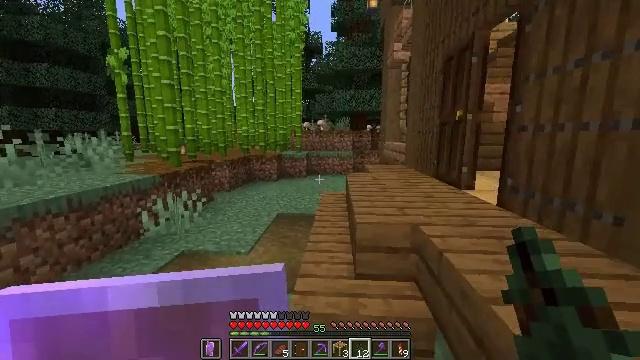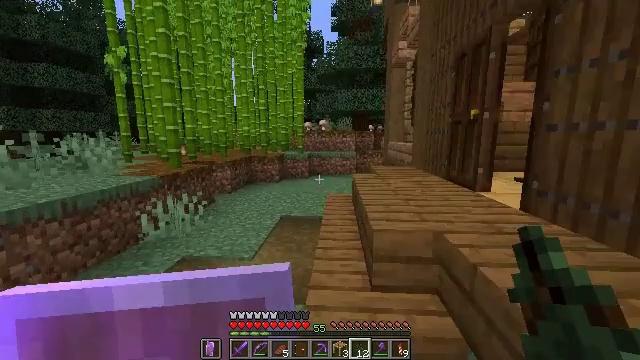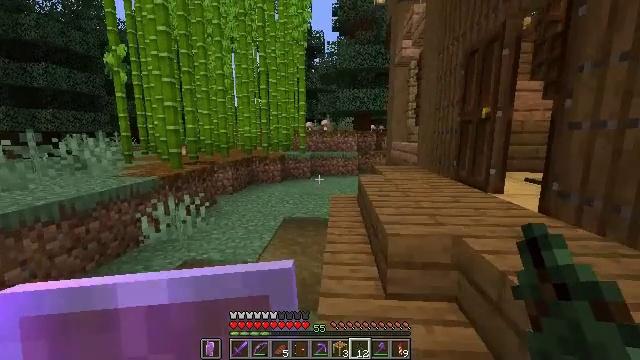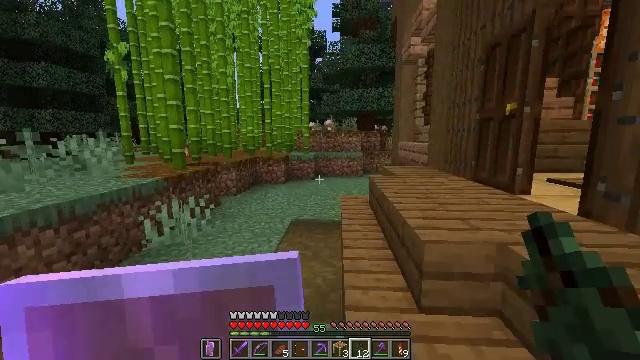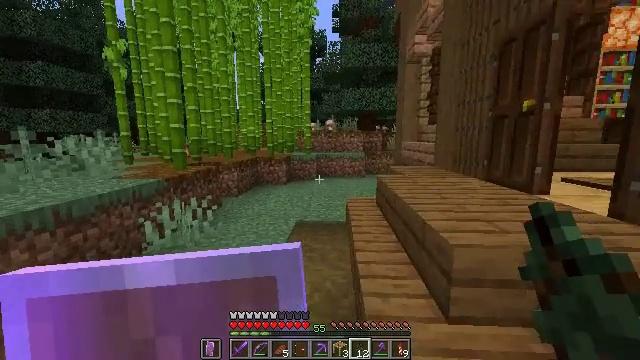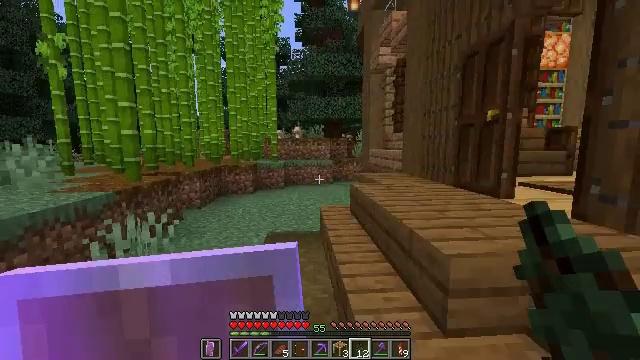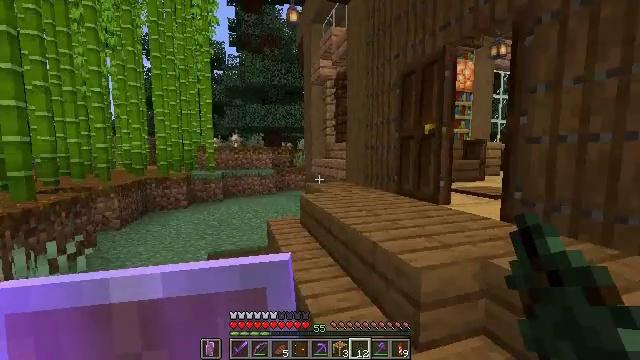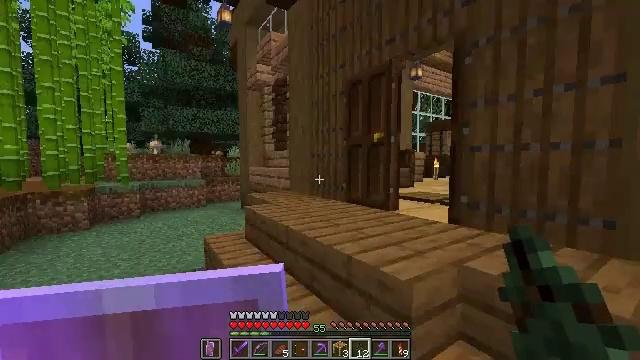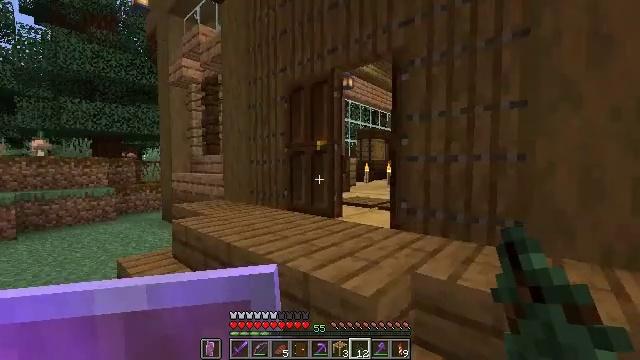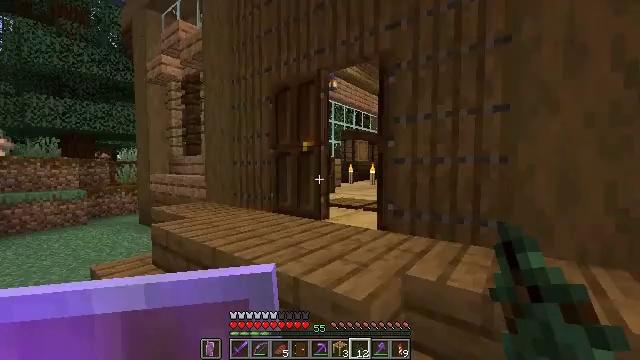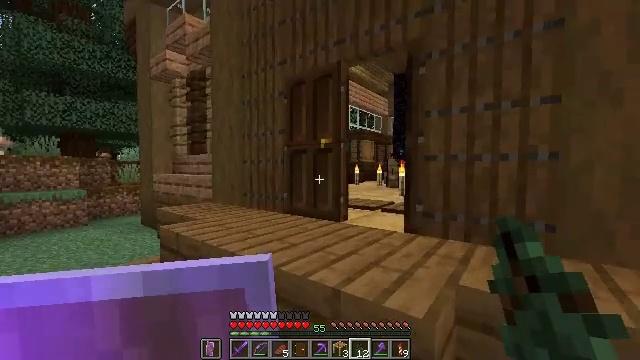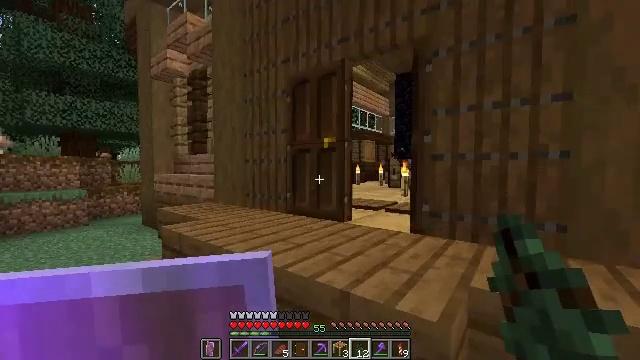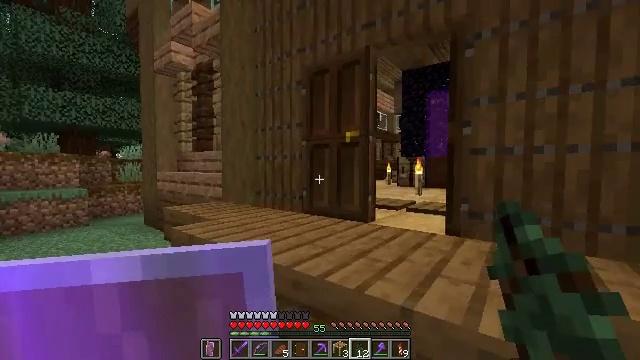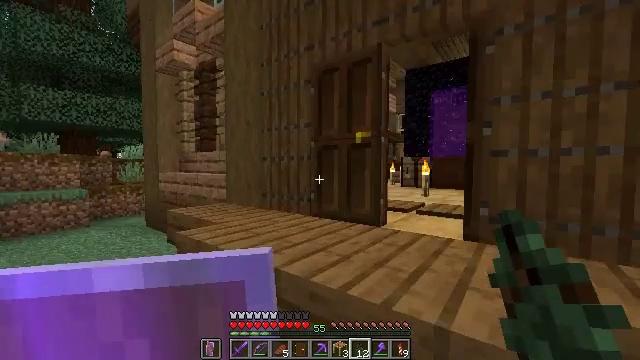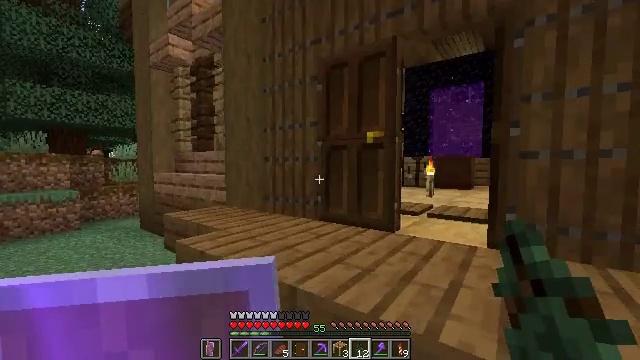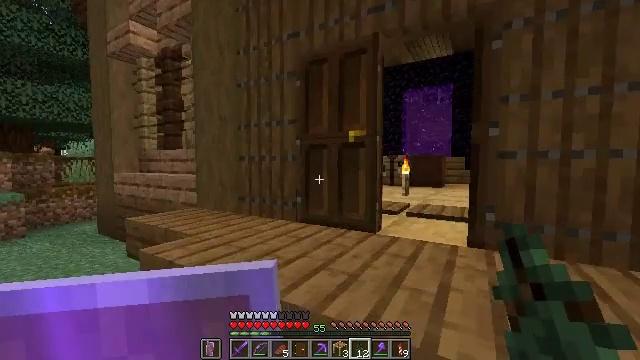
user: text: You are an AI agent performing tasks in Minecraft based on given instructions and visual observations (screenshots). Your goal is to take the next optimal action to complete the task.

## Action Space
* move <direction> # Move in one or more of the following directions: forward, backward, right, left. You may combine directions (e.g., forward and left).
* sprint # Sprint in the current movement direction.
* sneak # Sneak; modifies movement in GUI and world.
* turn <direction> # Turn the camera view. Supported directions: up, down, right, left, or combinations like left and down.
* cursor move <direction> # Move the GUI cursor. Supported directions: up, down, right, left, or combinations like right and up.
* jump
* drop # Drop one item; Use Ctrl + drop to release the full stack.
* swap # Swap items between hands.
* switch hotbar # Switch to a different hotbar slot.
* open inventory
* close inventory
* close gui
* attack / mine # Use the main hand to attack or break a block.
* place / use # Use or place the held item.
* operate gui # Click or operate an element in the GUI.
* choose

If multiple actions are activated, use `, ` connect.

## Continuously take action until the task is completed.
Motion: motion action
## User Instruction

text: Collect the brown shulker box for storage.
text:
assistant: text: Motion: move forward and move left
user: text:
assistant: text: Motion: move forward and move left
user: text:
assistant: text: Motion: move forward and move left
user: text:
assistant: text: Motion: move forward and move left
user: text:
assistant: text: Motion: move forward and move left, turn right and up
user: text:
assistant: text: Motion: move forward and move left, turn right and up
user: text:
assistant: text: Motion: move forward and move left, turn right and up
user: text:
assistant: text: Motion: move forward and move left, turn right
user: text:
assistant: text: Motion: move forward and move left, turn right
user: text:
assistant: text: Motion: move forward and move left
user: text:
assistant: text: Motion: move forward and move left
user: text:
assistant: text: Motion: move forward and move left
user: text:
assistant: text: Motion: move forward and move left
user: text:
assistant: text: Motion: move forward, turn right
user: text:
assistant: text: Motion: move forward, turn right
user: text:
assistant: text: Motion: move forward, turn right
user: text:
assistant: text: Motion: move forward, turn right
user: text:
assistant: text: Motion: move forward, turn right
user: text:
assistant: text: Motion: move forward, turn right
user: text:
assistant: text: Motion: move forward, turn right and down
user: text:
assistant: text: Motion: move forward, turn right and down
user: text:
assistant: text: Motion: move forward
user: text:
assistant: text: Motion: move forward
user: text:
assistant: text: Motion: move forward
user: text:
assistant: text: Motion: move forward, turn left
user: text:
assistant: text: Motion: move forward, turn left
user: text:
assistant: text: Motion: move forward
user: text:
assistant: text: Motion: move forward, turn left
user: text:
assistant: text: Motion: move forward, turn left
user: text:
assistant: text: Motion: move forward, turn left